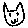
Label: cat